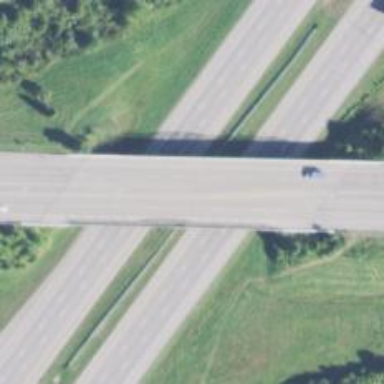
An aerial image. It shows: Secondary road crossing bridge.